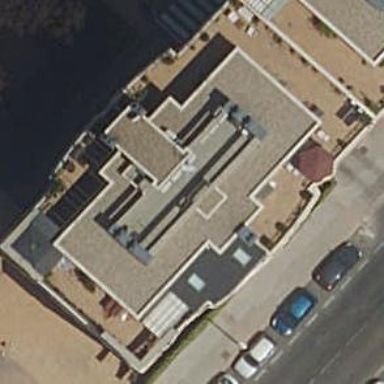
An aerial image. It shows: Image showing building with apartments.